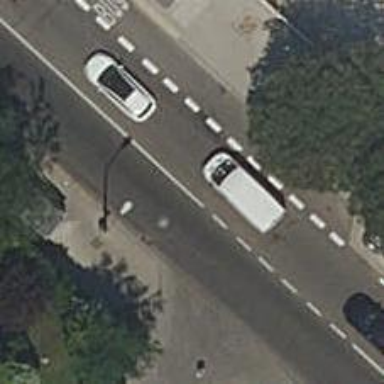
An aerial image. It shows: Public transport stop position.